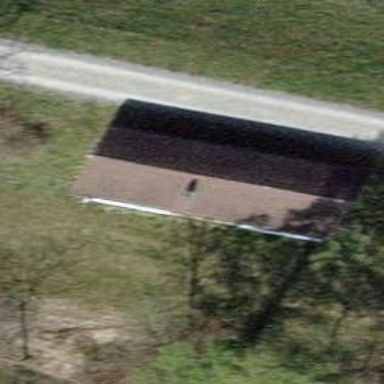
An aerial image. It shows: Hut.